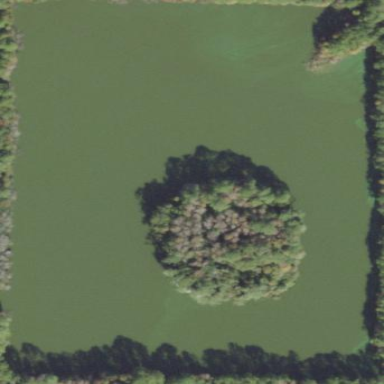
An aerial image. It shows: Pond surrounded by natural water.